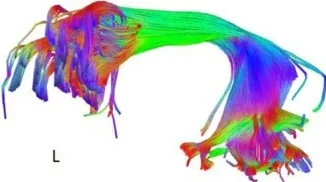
Reconstructed right and . Respectively.
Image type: chart (chart)